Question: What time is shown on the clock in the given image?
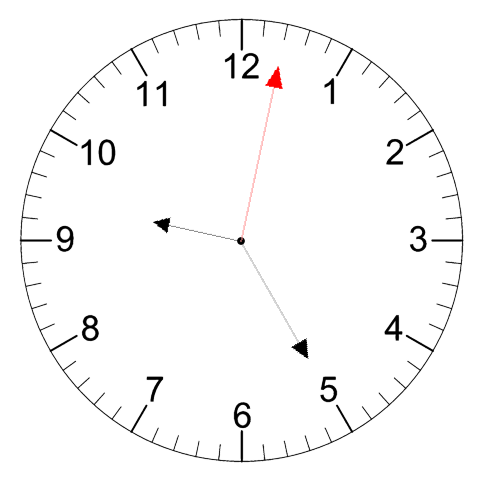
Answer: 09:25:02